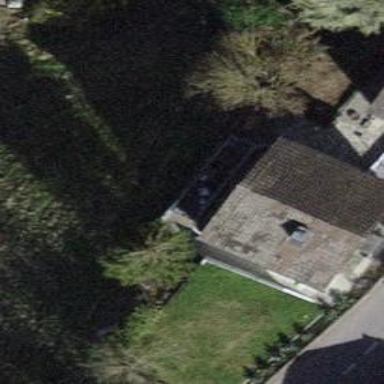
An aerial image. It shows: Building with tiled roof.